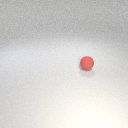
small red rubber sphere